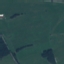
Land use / land cover class: Pasture